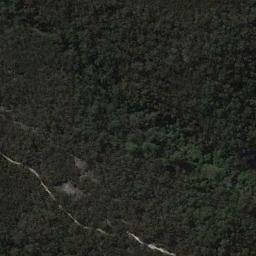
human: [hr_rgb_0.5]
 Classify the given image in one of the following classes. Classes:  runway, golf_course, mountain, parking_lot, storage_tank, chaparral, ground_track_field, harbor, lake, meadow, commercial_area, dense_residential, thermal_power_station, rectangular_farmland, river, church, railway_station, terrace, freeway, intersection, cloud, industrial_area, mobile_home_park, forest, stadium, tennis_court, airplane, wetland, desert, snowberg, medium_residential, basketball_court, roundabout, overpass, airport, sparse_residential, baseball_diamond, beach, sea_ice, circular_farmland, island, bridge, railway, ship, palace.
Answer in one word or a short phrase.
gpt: forest